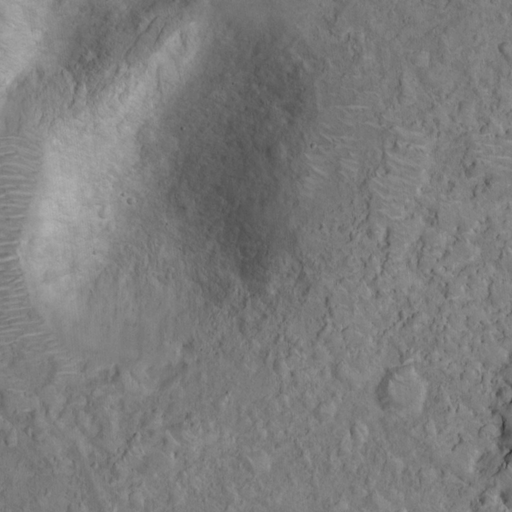
Classes present: Background, Cone